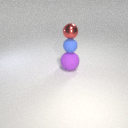
small red metal sphere above small blue rubber sphere